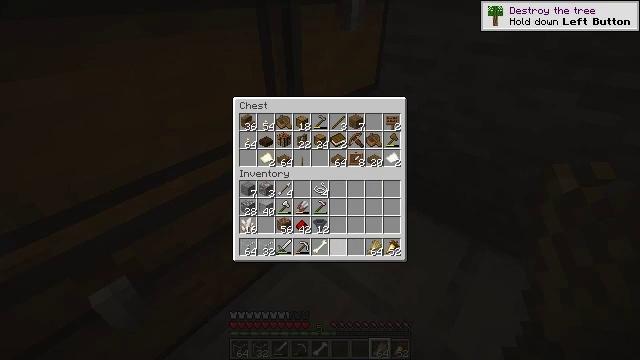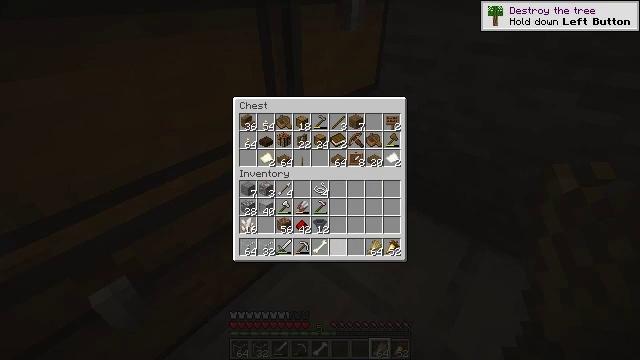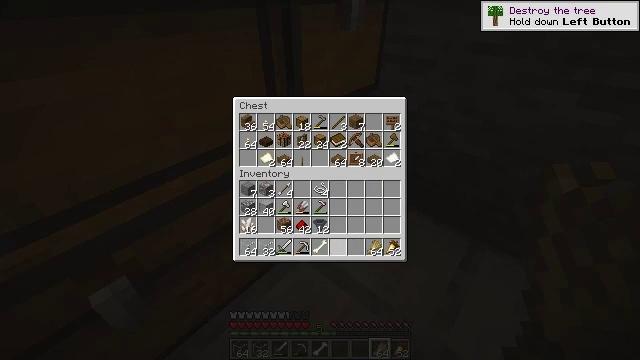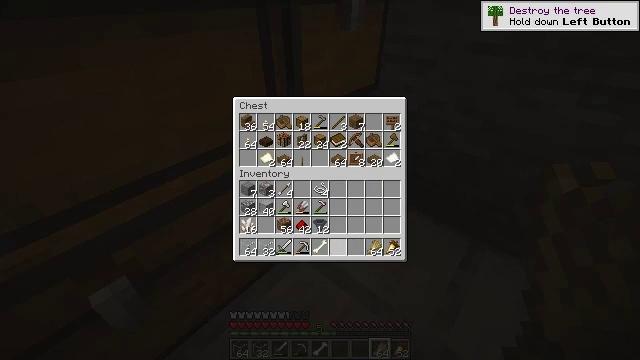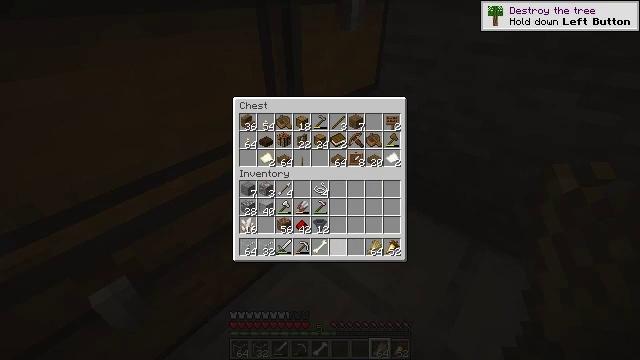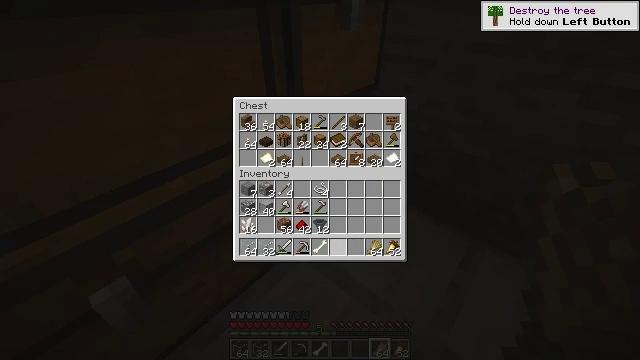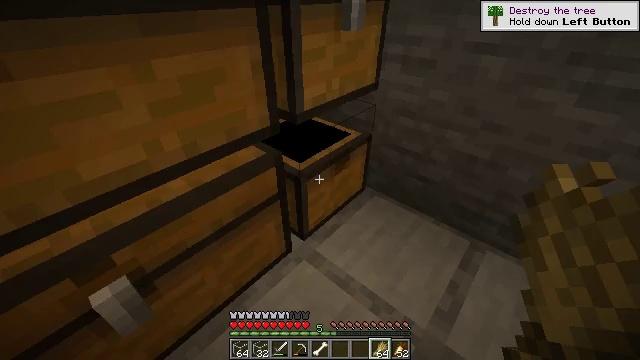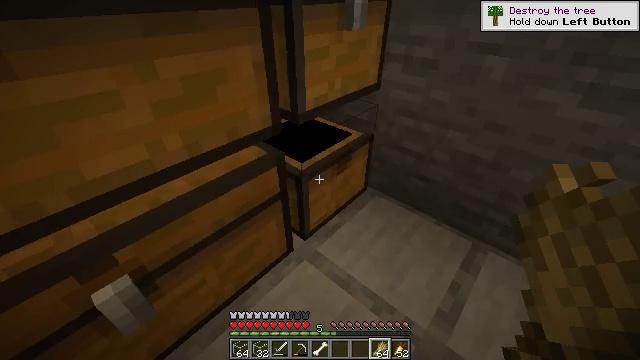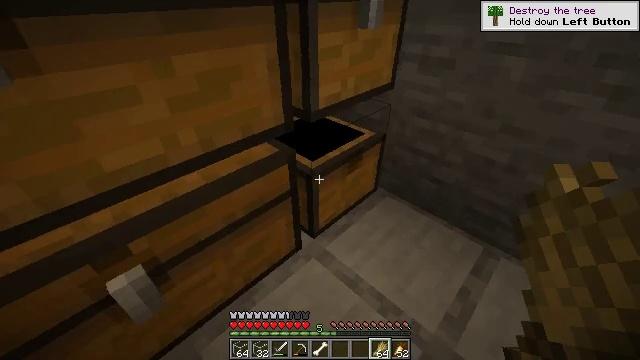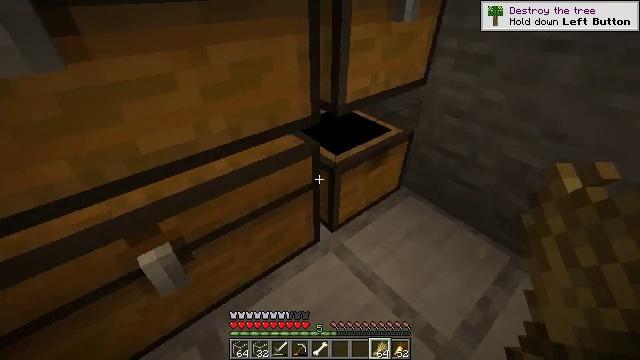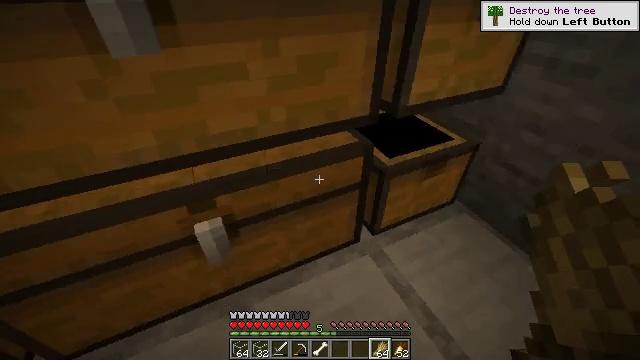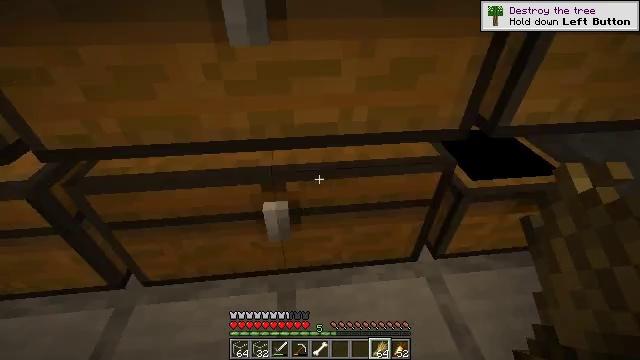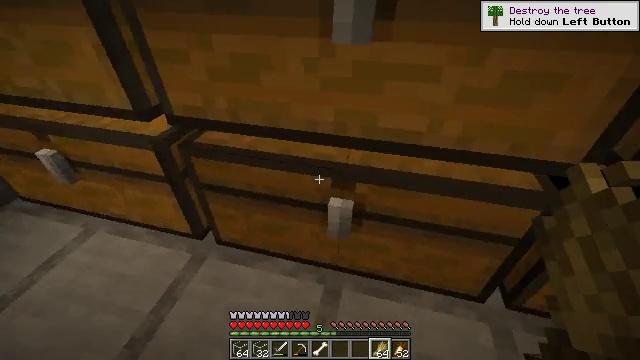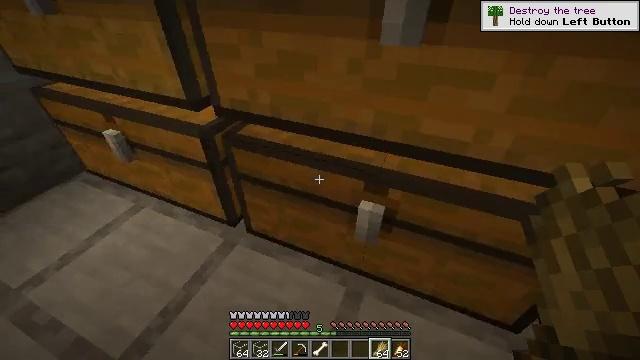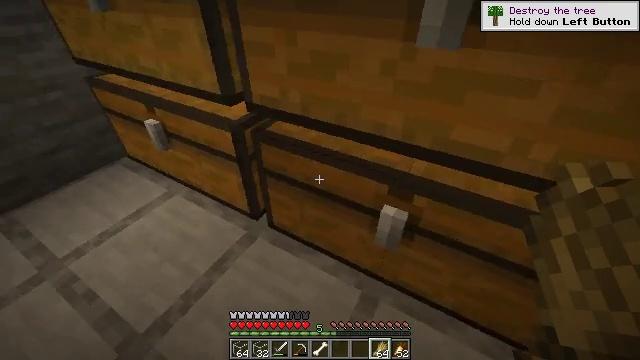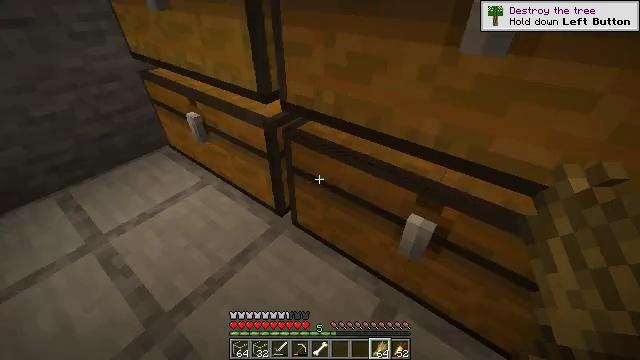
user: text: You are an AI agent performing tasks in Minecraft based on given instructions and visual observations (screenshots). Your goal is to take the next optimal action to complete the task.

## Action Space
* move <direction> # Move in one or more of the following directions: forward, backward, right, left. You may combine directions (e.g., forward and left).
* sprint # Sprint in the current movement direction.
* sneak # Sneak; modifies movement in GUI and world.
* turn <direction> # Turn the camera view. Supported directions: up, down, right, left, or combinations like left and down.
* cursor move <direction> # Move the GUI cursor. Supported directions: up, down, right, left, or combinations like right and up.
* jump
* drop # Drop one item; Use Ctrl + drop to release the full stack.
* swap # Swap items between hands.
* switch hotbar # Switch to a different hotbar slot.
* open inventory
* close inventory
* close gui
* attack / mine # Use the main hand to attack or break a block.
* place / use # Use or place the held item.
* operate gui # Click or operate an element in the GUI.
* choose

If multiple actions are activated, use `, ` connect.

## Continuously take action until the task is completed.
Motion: motion action
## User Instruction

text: Mine the spruce fence.
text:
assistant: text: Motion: no_op
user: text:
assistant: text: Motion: no_op
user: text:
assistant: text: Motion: no_op
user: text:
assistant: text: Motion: no_op
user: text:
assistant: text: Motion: no_op
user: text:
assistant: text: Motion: no_op
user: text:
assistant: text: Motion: no_op
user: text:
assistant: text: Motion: turn left
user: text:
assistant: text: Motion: turn left and down
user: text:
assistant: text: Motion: turn left
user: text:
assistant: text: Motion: turn left
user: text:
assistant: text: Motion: turn left
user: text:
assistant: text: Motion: turn left
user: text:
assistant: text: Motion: turn left
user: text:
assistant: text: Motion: turn left
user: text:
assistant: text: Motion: turn left and up
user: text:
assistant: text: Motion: turn left
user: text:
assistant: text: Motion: no_op
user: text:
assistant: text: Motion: turn left
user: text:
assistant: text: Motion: turn left
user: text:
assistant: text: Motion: turn up
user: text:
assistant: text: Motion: turn up
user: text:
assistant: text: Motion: turn left
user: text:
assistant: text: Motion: turn left and up
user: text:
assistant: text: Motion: no_op
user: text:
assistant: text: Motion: use / place
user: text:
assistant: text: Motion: use / place
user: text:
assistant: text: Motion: use / place
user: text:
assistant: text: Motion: no_op
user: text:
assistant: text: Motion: no_op